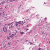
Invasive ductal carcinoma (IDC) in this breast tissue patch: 1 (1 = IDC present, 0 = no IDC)